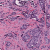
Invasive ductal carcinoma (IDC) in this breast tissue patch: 1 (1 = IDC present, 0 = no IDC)